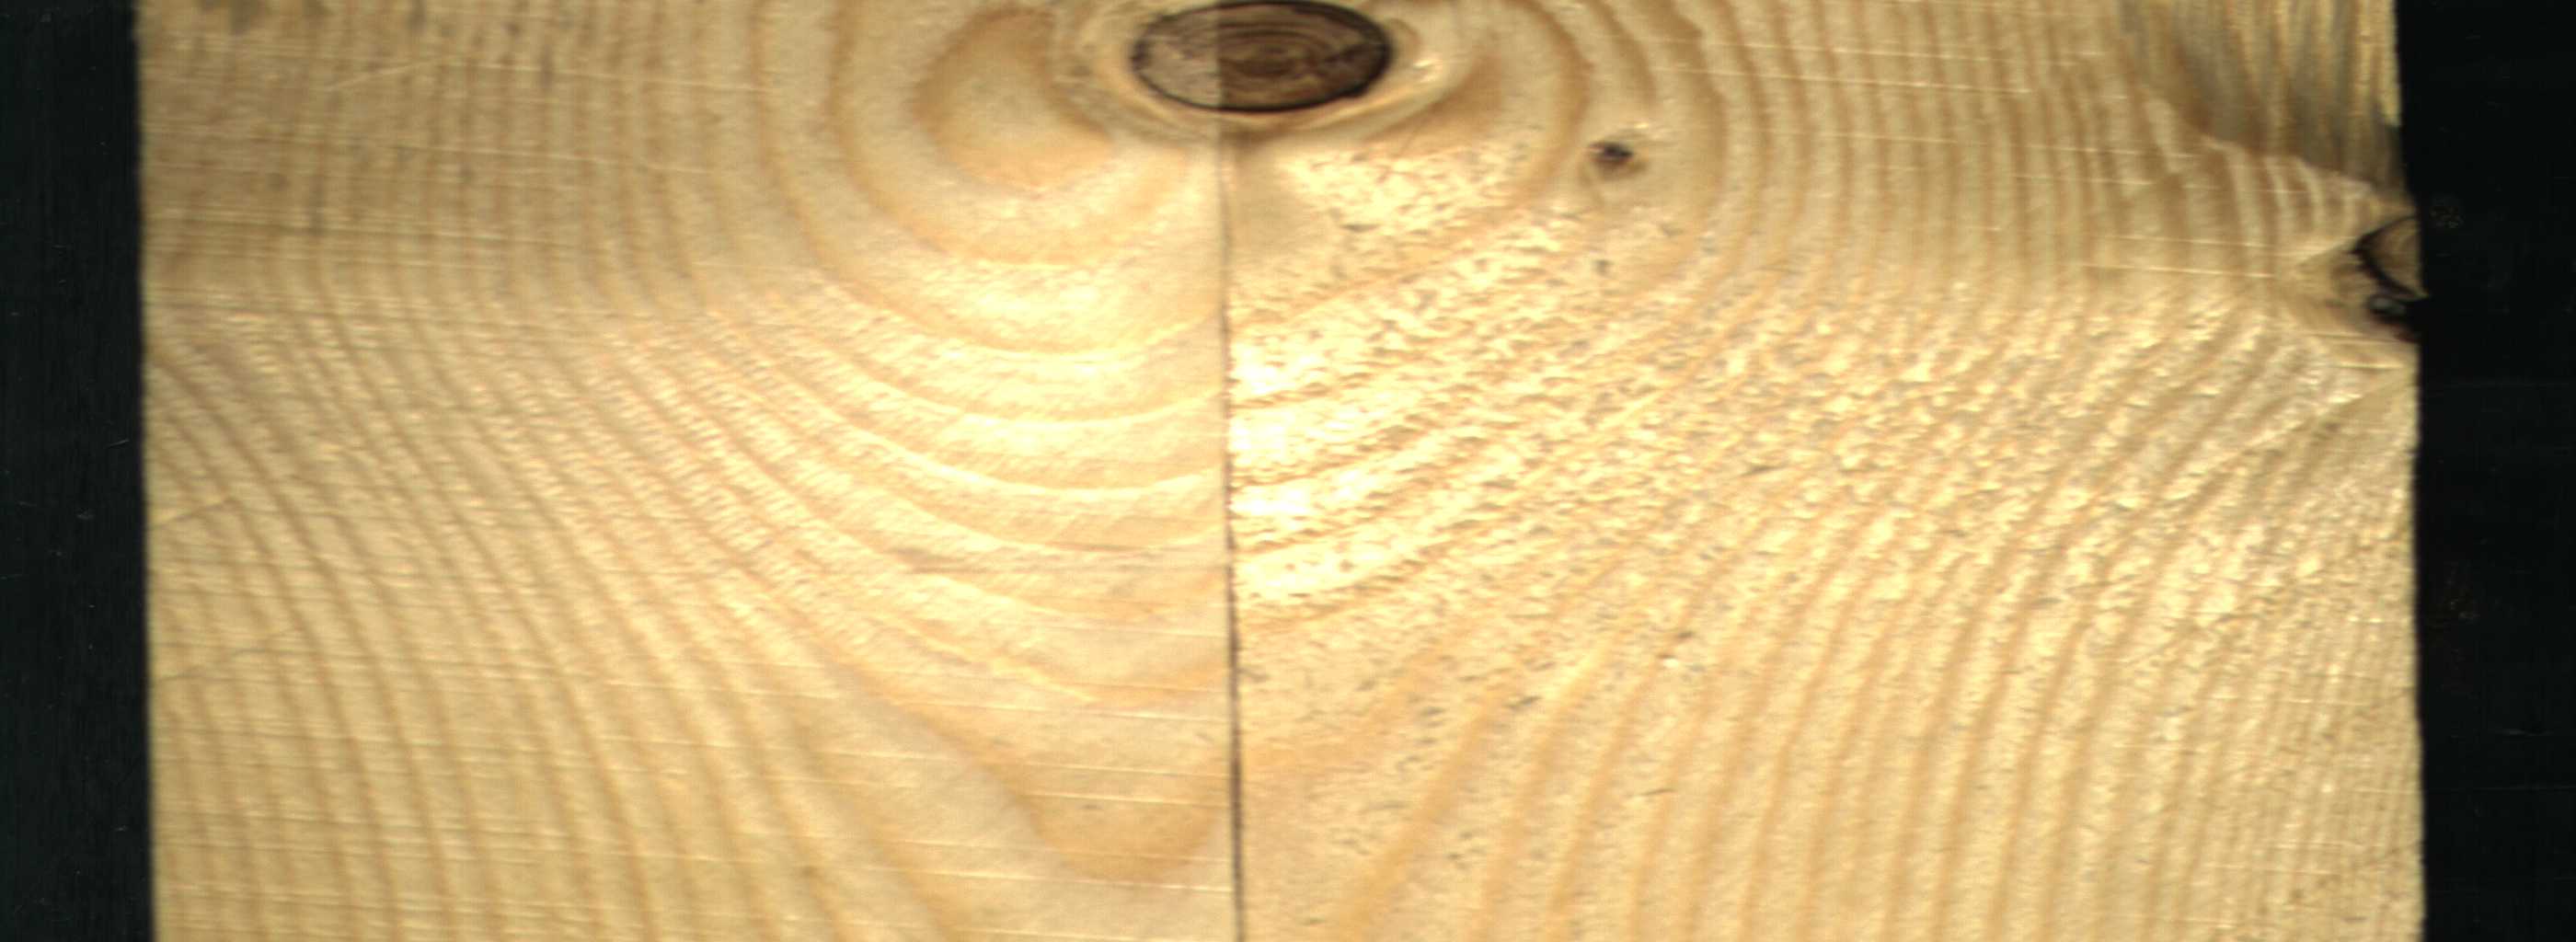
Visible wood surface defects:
Crack
Dead_Knot
Dead_Knot
Live_Knot